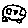
Label: car